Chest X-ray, PA view. Patient: 74 years old, sex M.
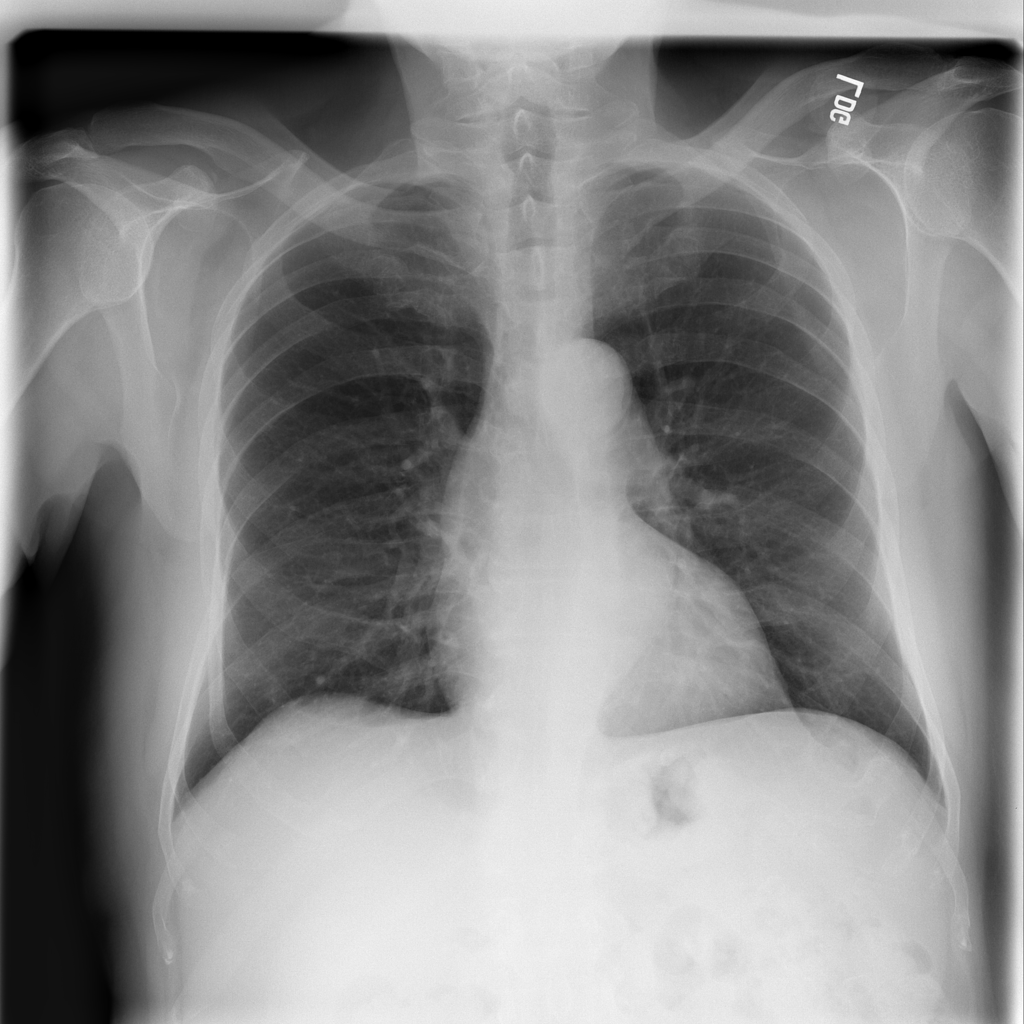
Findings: No Finding